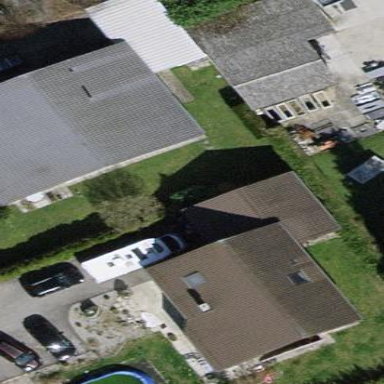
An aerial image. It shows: Detached building with gabled roof.